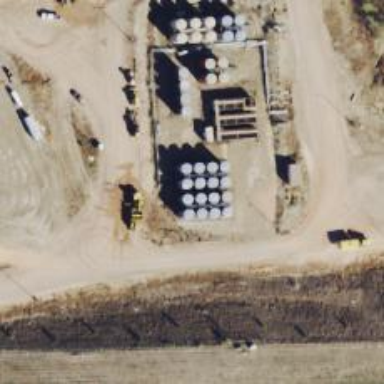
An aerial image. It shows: Storage tank that is man-made.